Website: home-depot
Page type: customer-info-address
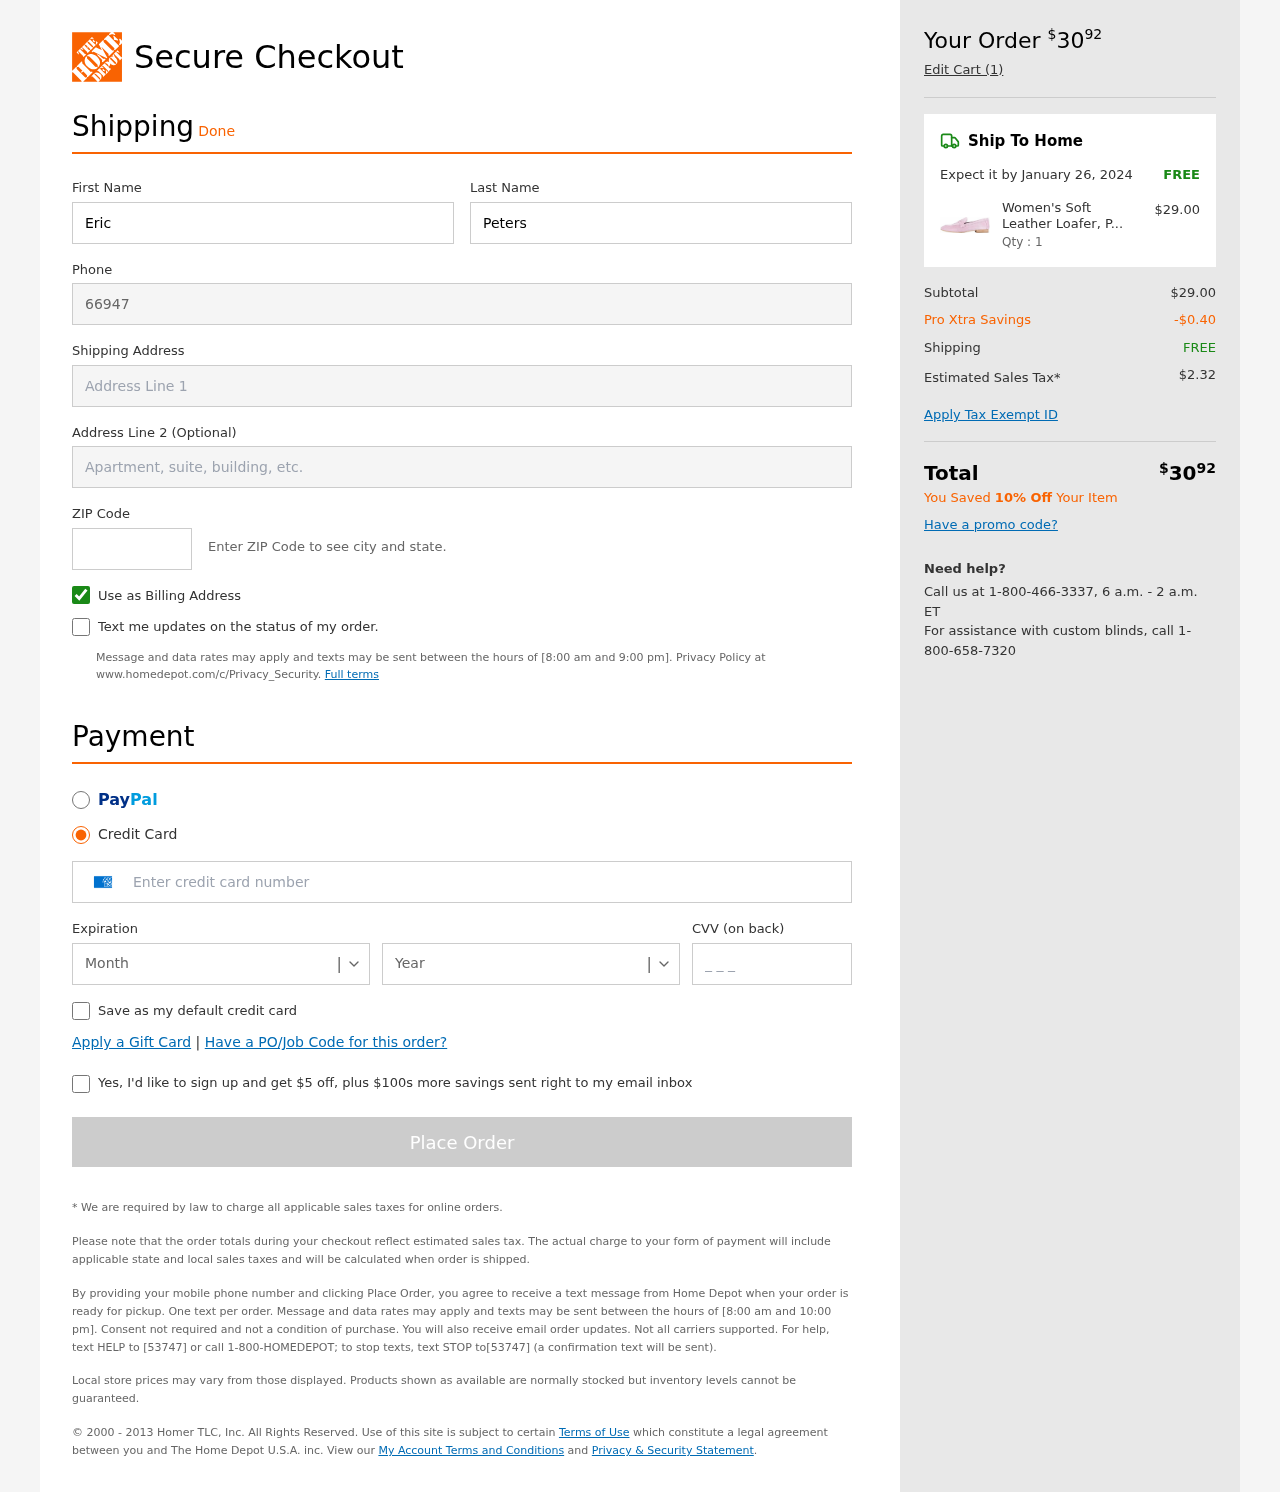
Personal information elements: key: PII_CARD_CVV
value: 2634
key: PII_CARD_EXPIRY_MONTH
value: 01
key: PII_CARD_EXPIRY_YEAR
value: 26
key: PII_CARD_NUMBER
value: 3798 2709 4278 800
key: PII_FIRSTNAME
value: Eric
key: PII_LASTNAME
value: Peters
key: PII_PHONE
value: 6694707052
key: PII_POSTCODE
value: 52414
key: PII_STREET
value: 97537 Dana Springs Suite 722
Product elements: key: PRODUCT1_NAME
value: Women's Soft Leather Loafer, Pink (Winsome Orchid), 8 UK
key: PRODUCT1_PRICE
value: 29
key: PRODUCT1_QUANTITY
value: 1
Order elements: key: ORDER_TOTAL
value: $3092
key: ORDER_NUM_ITEMS
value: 1
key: ORDER_DELIVERY_DATE
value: January 26, 2024
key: ORDER_SHIPPING_COST
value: FREE
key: ORDER_SUBTOTAL
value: $29.00
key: ORDER_DISCOUNT
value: -$0.40
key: ORDER_SHIPPING_COST2
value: FREE
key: ORDER_TAX
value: $2.32
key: ORDER_TOTAL2
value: $3092
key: ORDER_SAVINGS_MESSAGE
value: You Saved 10% Off Your Item